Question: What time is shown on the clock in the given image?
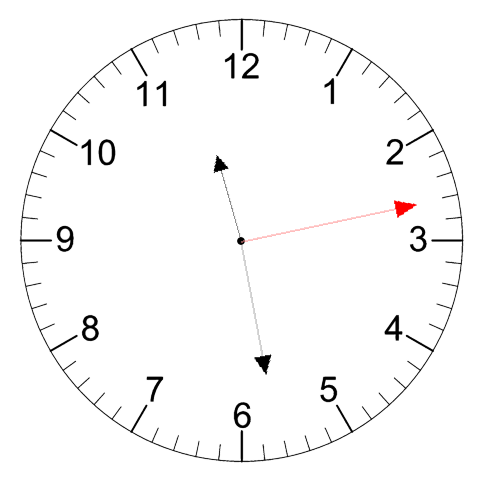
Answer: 11:28:13